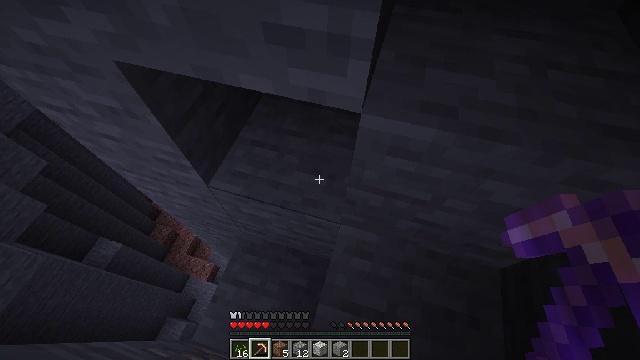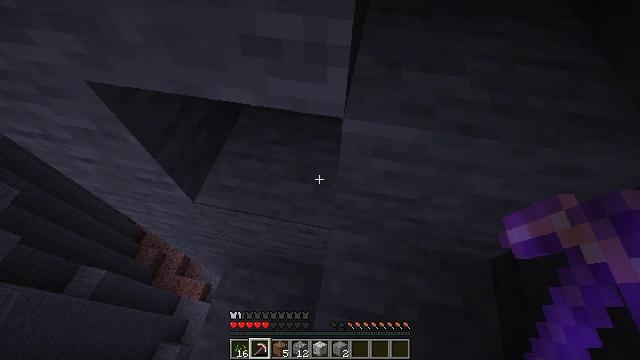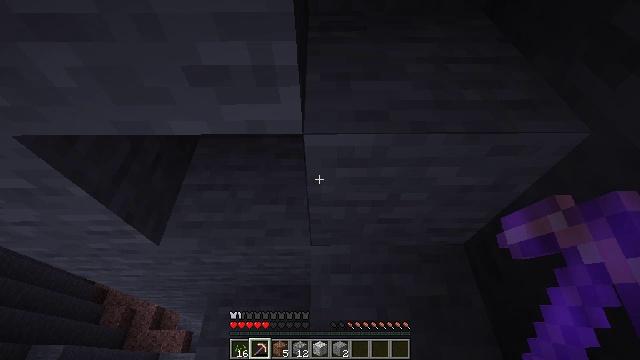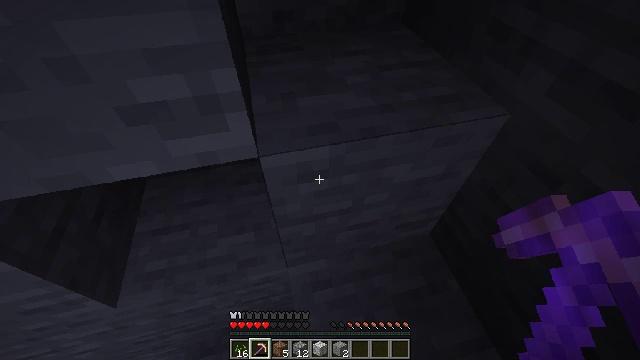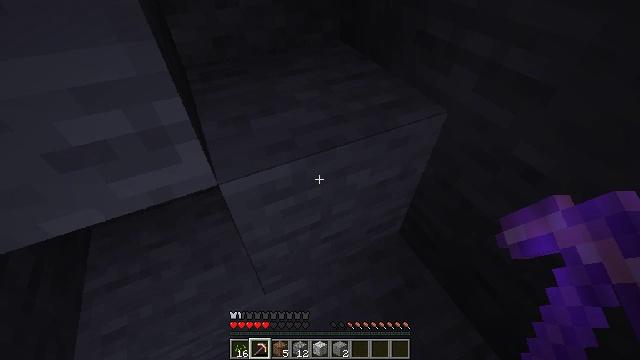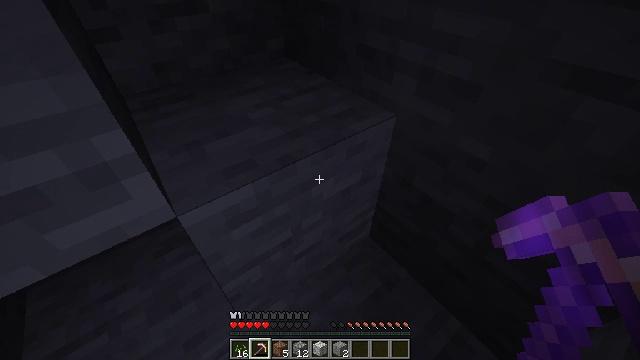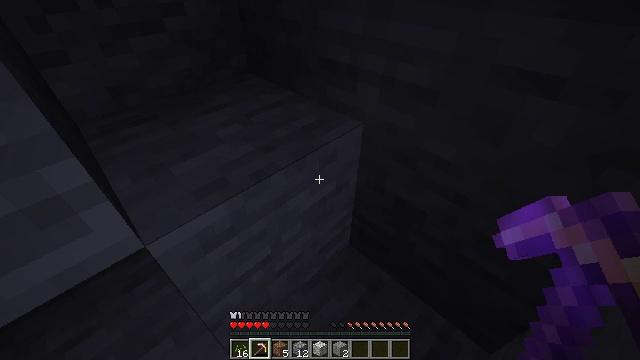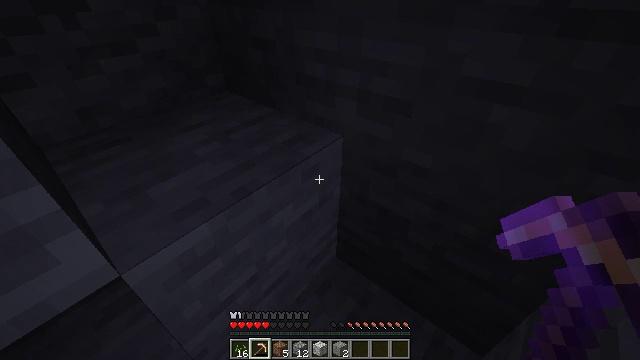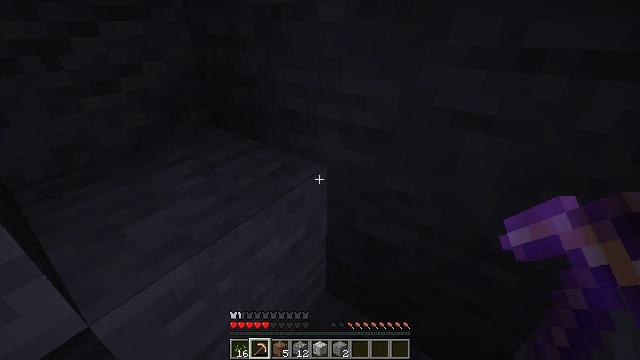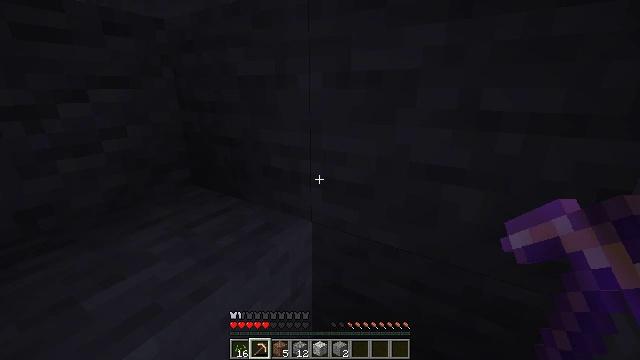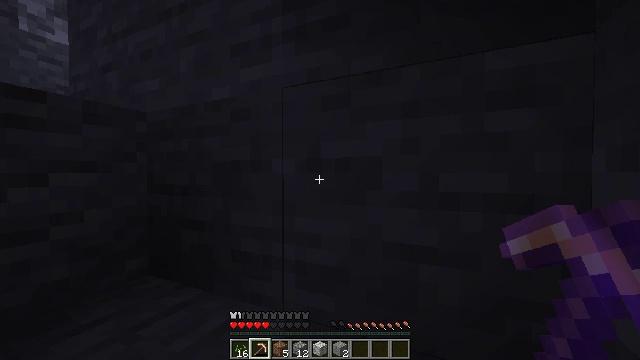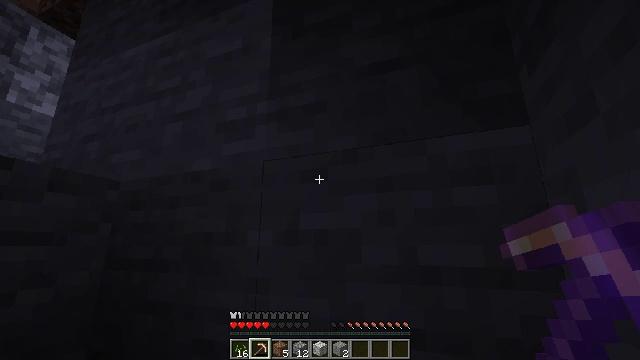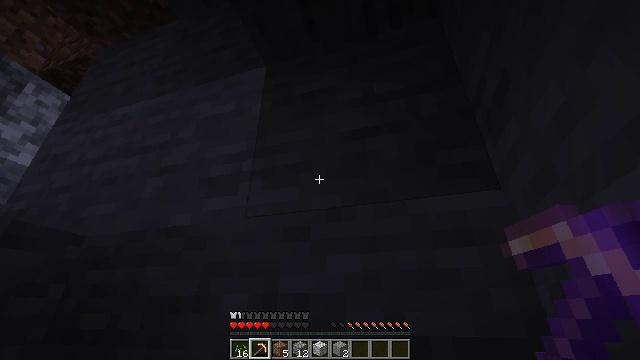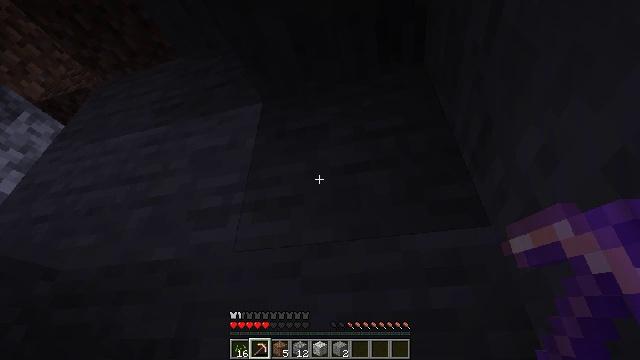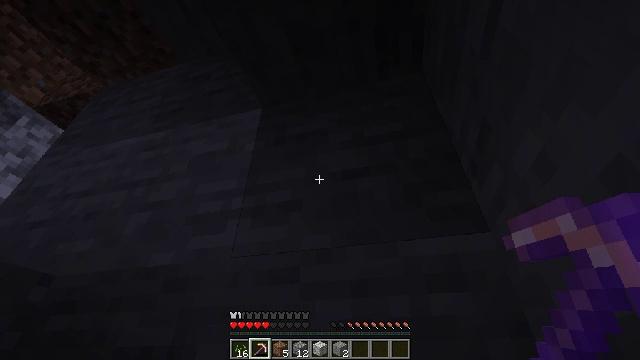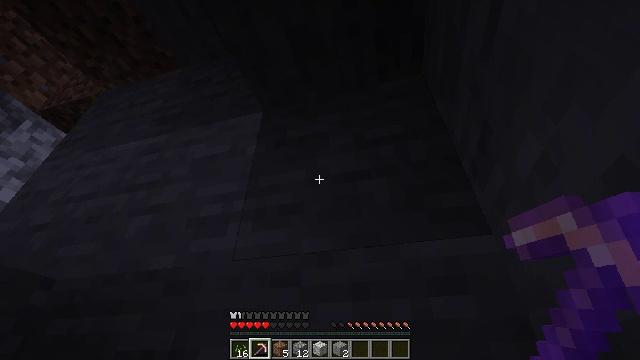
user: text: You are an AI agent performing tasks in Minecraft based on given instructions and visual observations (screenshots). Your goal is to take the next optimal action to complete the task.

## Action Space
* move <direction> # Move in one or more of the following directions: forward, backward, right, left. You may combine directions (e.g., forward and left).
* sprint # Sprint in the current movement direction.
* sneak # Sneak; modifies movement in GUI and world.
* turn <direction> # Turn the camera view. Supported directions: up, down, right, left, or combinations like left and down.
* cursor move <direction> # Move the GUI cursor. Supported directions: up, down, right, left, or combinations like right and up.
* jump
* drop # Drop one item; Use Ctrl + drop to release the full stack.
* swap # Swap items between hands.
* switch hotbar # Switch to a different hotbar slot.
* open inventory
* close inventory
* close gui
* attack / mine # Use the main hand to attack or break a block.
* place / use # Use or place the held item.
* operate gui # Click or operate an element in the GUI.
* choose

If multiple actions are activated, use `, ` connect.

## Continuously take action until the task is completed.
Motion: motion action
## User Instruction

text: Digging the cobblestone underground.
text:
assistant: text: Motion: turn right and up
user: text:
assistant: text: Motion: turn right and up
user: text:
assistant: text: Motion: turn right and up
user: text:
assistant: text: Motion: turn right and up
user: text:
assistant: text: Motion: turn right and up
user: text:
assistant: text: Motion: turn right and up
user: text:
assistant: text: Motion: turn right and up
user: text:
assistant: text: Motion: turn right and up
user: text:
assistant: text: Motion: turn right and up
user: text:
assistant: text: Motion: turn right and up
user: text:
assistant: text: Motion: turn right and up
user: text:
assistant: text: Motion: turn right and up
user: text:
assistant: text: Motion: turn right and up
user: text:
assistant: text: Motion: turn up
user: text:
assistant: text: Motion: no_op
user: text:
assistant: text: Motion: turn left and up
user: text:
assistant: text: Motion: turn up
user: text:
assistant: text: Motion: turn up
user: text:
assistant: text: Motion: turn up
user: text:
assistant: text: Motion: turn left and up
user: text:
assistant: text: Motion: turn left and up
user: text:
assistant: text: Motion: turn left and up
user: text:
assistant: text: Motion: turn left
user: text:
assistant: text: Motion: turn left
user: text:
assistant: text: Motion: turn down
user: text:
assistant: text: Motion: turn down
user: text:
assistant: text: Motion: turn left and down
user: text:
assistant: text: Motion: turn left and down
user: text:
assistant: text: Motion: no_op
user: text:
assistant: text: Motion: no_op